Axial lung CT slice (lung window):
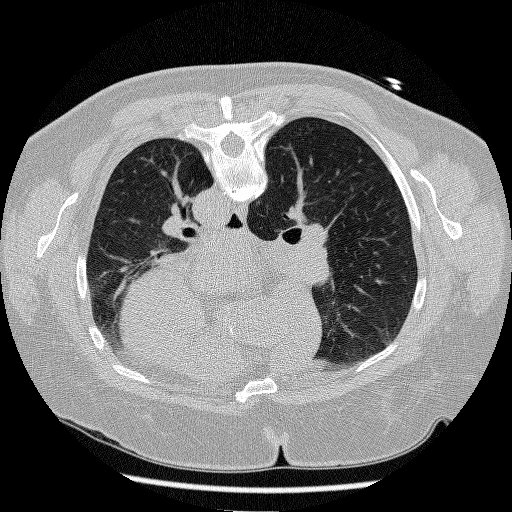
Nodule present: no